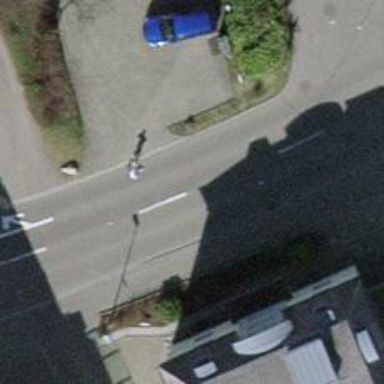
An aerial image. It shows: Tertiary road with asphalt surface and sidewalk on the left side.